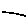
Label: line